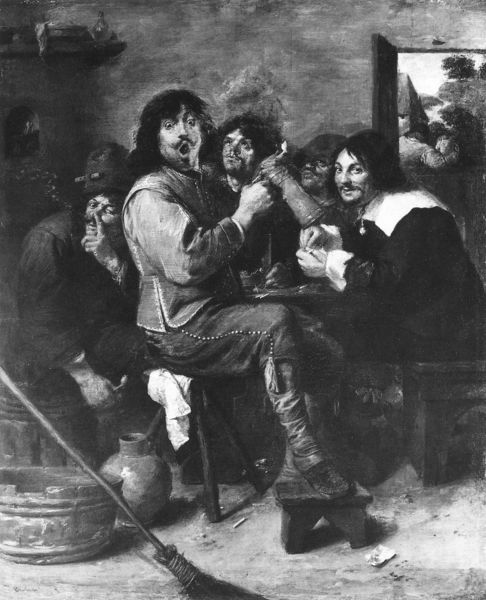
Titel: Die Raucher
Künstler: Adriaen Brouwer
Institution: New York, The Metropolitan Museum of  Art
Schlagwörter: gemälde, sitzen, mund, männer, stuhl, stühle, tisch, tür, weiss, haus, bart, bärte, gelage, hose, kneipe, regal, schnurrbart, trinken, wand, kragen, ärmel, holland, niederlande, haare, locken, krug, schemel, essen, rauchen, goya, quaste, besen, offen, druck, stich, schuh, wanne, wirtshaus, zecher, kessel, schaff